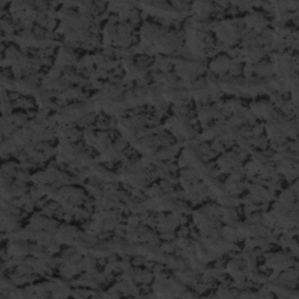
Label: frost